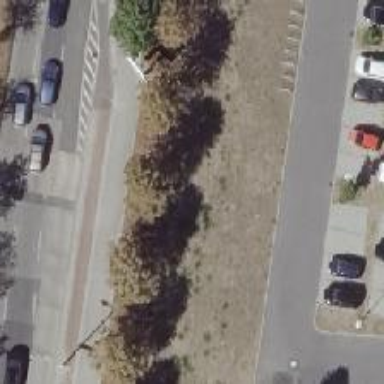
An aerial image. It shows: Avenue lined with deciduous broadleaved trees.